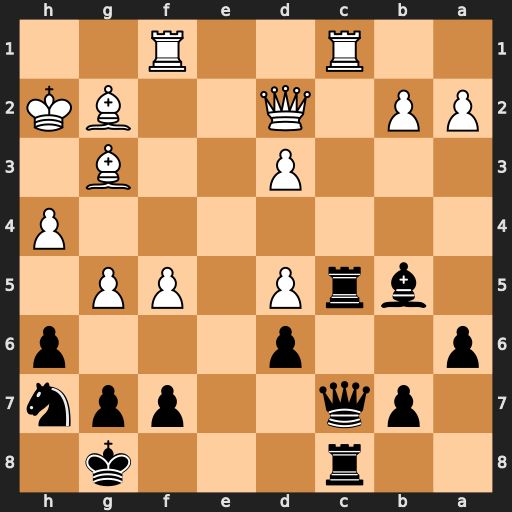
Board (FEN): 2r3k1/1pq2ppn/p2p3p/1brP1PP1/7P/3P2B1/PP1Q2BK/2R2R2
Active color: b
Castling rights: -
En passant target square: -
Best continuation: Rxc1 Rxc1 Qxc1 Qxc1 Rxc1